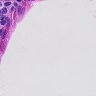
Metastatic tissue present: no